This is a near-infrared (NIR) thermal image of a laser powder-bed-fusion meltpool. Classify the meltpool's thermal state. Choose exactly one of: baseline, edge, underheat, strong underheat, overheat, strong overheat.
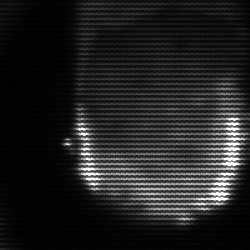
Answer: baseline